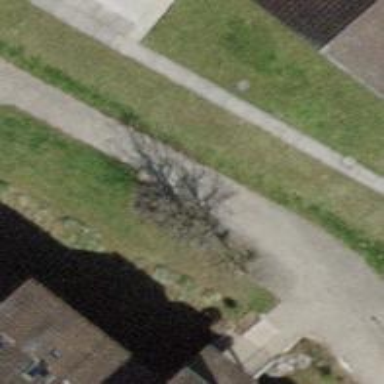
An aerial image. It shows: Paved footway.